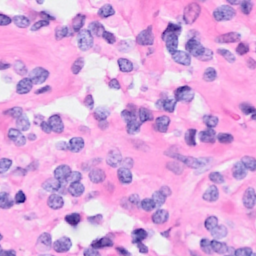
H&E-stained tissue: Breast